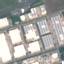
Land use / land cover class: Industrial